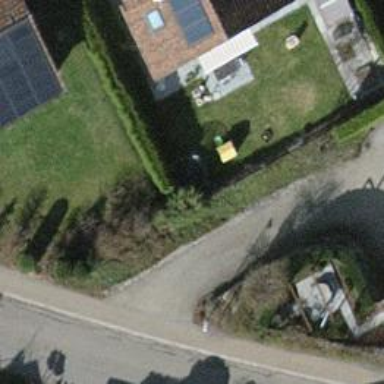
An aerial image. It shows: Hedge acting as barrier.